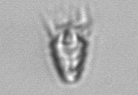
Label: Paratontonia_gracillima